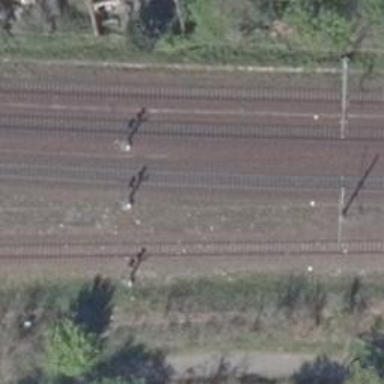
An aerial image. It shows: Railway signal.